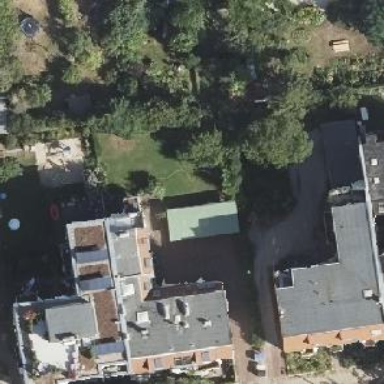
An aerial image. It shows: Building consisting of apartments with double saltbox roof shape.